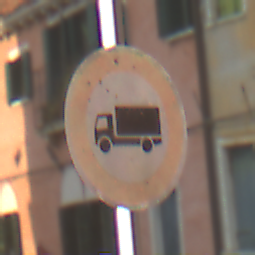
Verkehrszeichen: VerbotFuerKraftfahrzeugeUeberDreiKommaFuenfTonnen
Umgebung: Outdoor, Urban
Tageszeit: MorningAfternoon
Wetter: Clear
Licht: Natural
Jahreszeit: NotSpecified
Kontrast: HighContrast